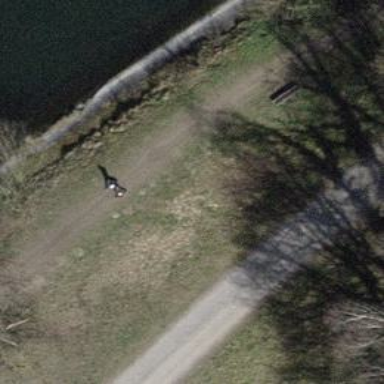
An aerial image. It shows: Bench for seating.